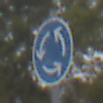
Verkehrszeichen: Kreisverkehr
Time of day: Midday
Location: Outdoor (Suburban)
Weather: Overcast
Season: NotSpecified
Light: Natural